Field crop: tomato
Growth stage: 2
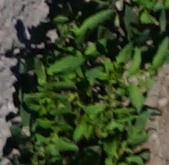
Species: tomato